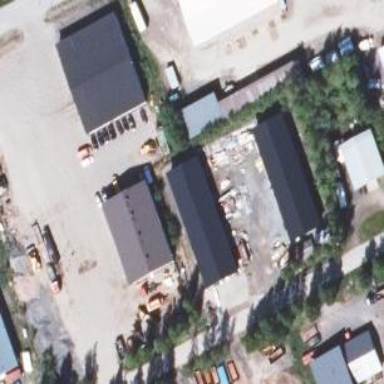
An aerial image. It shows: Industrial area.